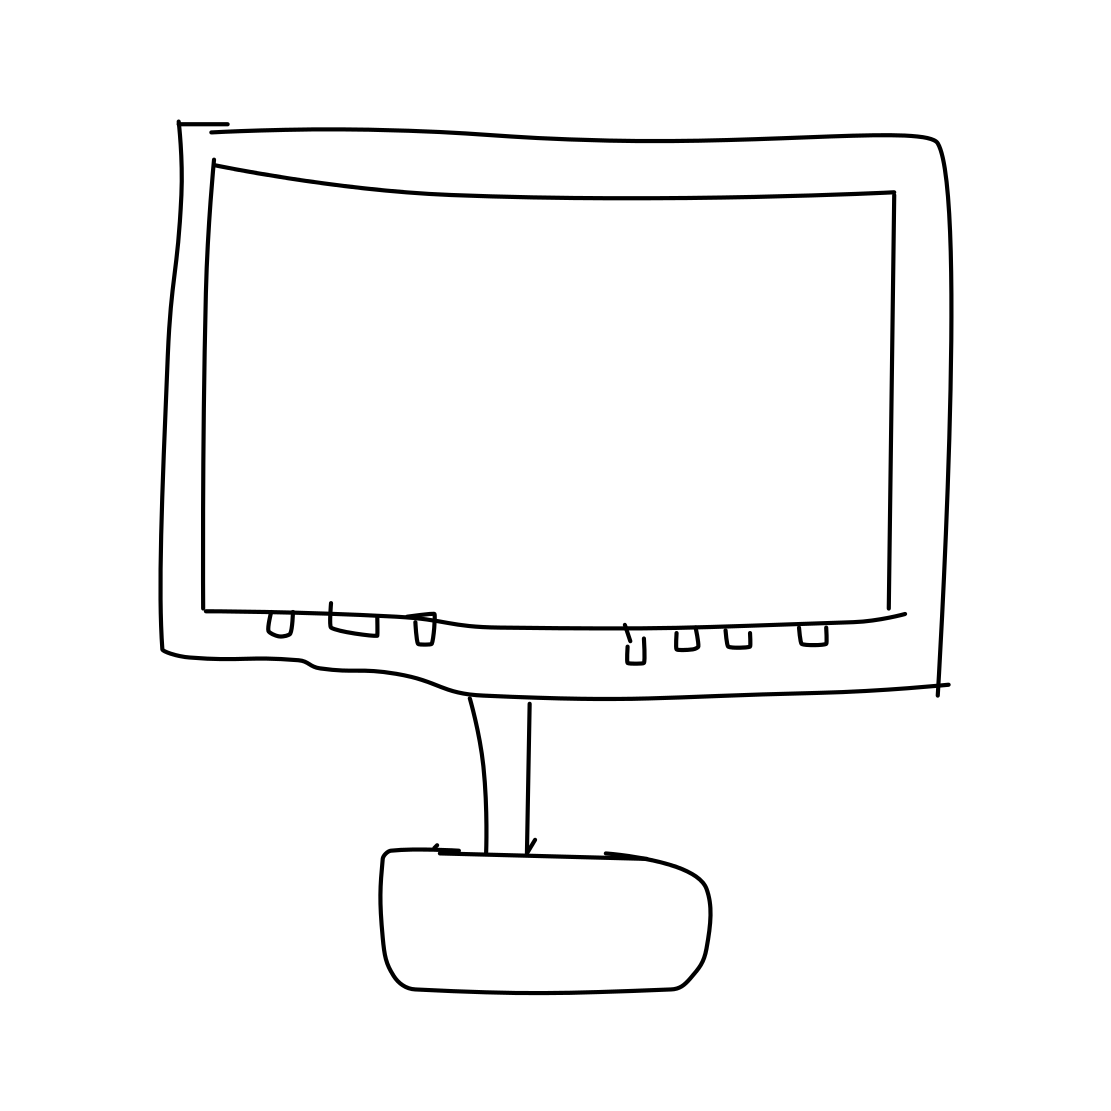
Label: tv